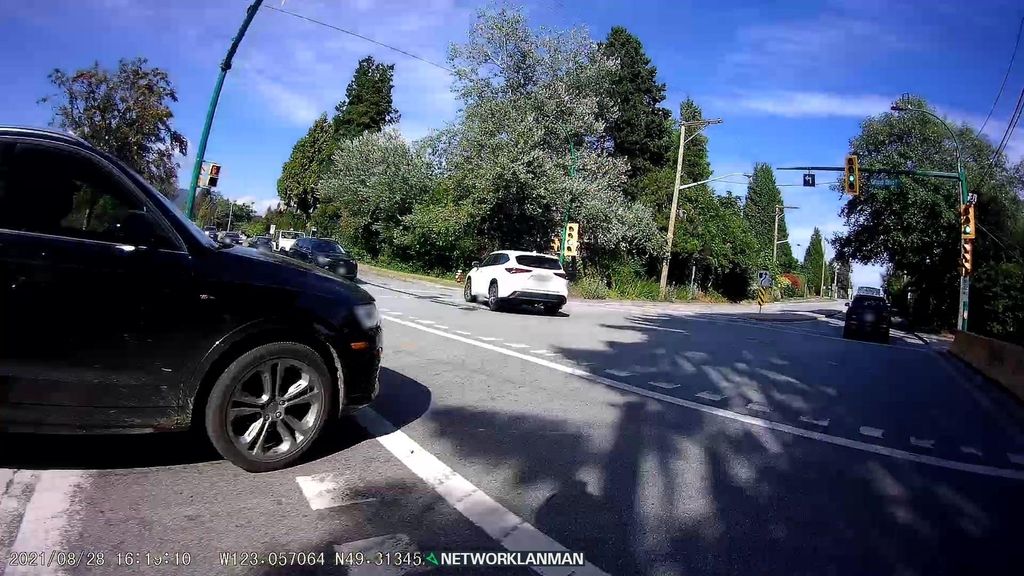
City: vancouver